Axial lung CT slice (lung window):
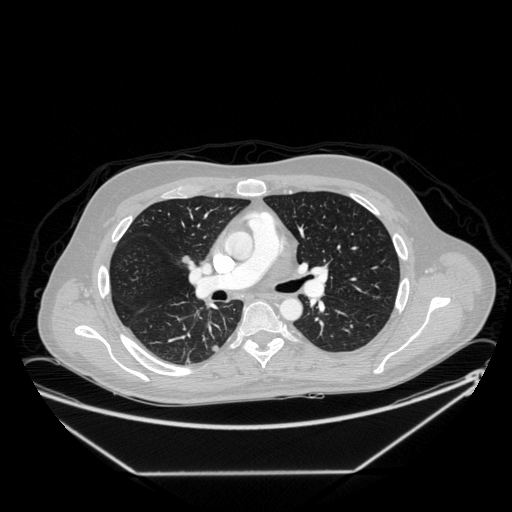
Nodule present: yes
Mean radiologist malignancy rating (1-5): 3.333